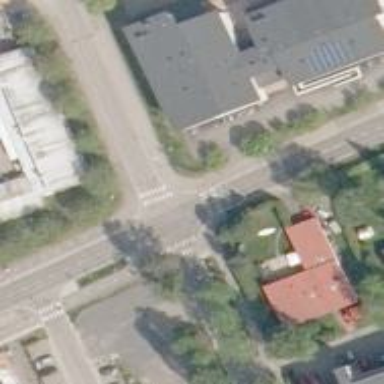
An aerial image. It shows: Uncontrolled road crossing.